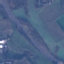
Label: Highway